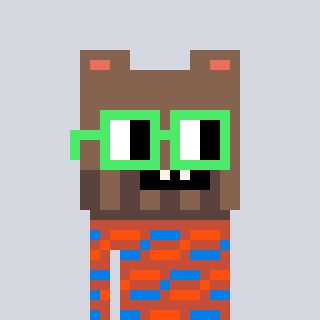
a pixel art character with square light green glasses, a bear-shaped head and a rust-colored body on a cool background